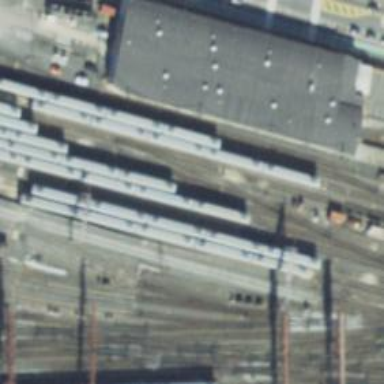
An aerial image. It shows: Railway yard used for servicing trains.